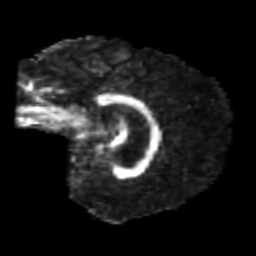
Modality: FA
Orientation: sagittal
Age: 25
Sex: male
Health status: healthy
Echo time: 0.074 s